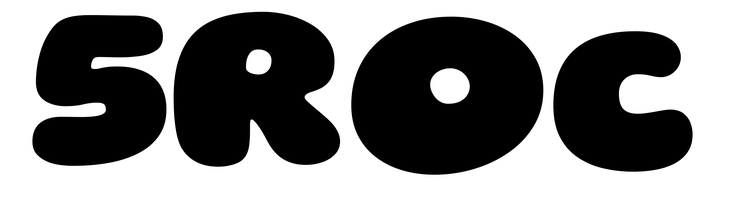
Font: Gluten_Black